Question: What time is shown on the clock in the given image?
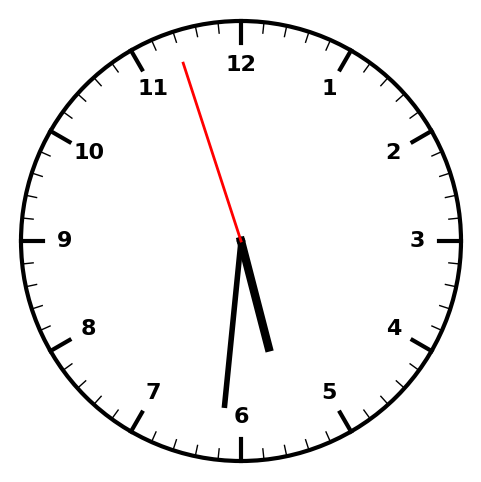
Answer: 05:30:57